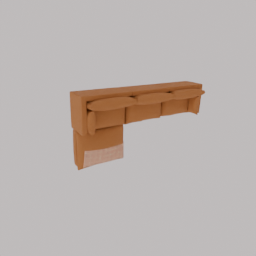
Label: furniture